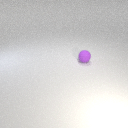
small purple rubber sphere